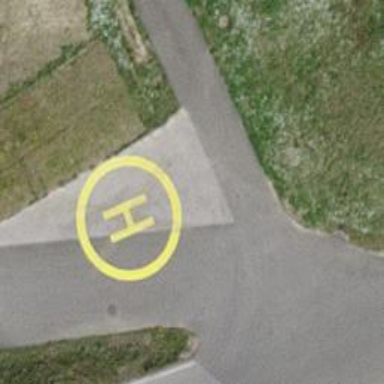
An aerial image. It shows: Image showing helipad at airport.